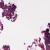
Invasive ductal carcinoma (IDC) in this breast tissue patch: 0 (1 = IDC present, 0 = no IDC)